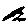
Label: fish